Interaction volume radius: 10 \u00c5
Interaction volume height: 10 \u00c5
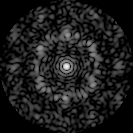
Disorder parameter: 0.6997